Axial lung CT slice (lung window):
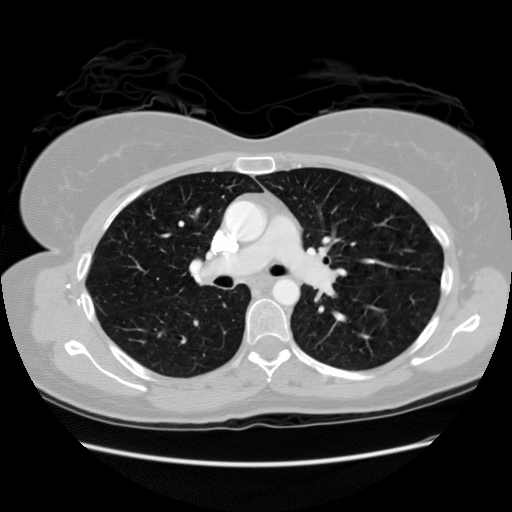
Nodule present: no